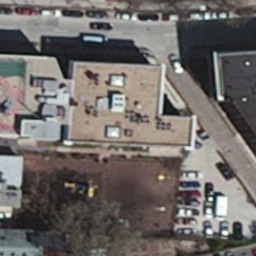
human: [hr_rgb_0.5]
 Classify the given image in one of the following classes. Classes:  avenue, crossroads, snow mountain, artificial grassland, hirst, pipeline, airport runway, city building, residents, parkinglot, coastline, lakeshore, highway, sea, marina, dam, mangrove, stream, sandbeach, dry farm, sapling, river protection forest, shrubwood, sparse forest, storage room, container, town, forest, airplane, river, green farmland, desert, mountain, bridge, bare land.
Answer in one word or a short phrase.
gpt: city building